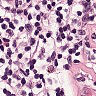
Metastatic tissue present: no